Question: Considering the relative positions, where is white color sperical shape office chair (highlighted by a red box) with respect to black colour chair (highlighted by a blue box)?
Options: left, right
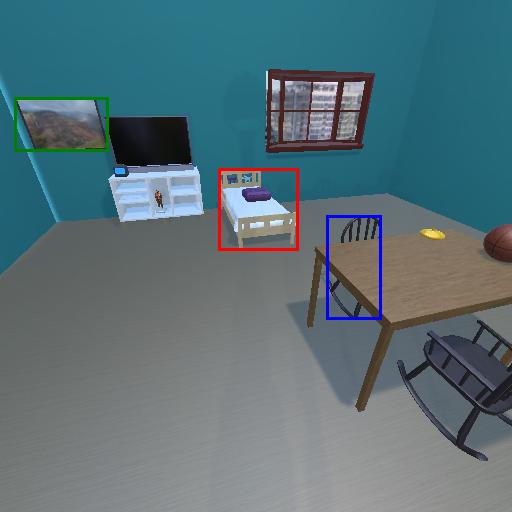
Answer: left